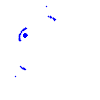
Particle: electron